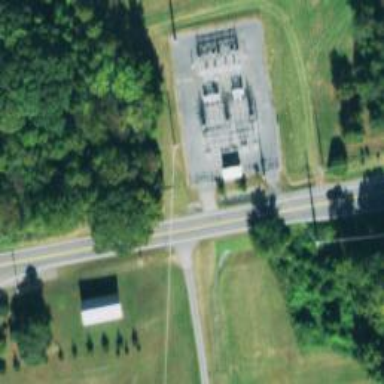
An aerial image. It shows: Minor distribution substation enclosed by chain link fence.